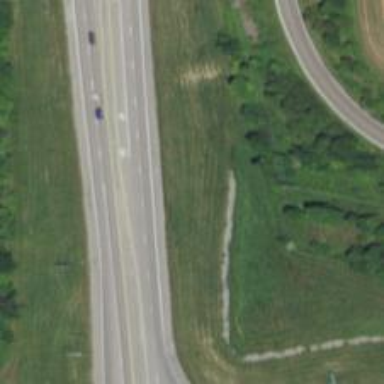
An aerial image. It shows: Primary highway with expressway characteristics.